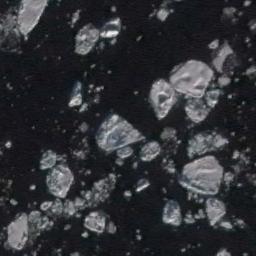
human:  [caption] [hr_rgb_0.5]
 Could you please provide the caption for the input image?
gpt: There are many ice on the dark blue sea .

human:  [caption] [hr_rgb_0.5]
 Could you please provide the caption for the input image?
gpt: Many large and small ice cubes are scattered on the blue sea .

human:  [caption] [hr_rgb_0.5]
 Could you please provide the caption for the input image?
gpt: There are sea ice of different sizes .

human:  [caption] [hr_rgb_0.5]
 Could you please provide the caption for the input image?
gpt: Some sea ice of different sizes and thickness floats in the deep blue sea .

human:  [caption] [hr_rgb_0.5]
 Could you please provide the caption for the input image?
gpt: There are many pieces of sea ice .